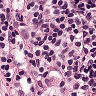
Metastatic tissue present: no